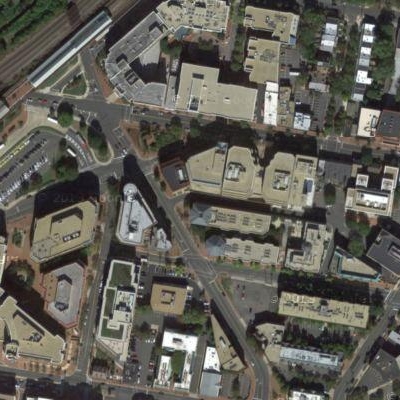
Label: Industry